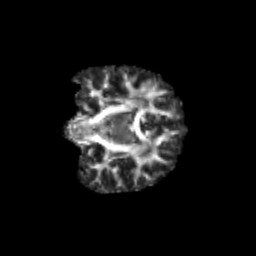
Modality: FA
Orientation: coronal
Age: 11
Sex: female
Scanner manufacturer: siemens
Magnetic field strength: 3 T
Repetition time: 3.8 s
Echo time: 0.07 s